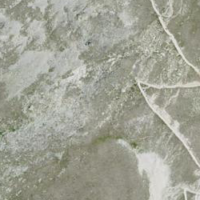
EUNIS habitat code: 48
Species observed at this site:
Sibbaldia procumbens